Field crop: tomato
Growth stage: 2
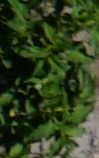
Species: tomato